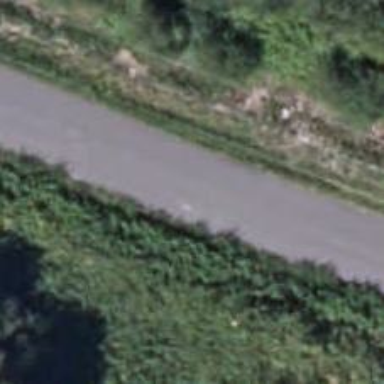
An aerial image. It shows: Unclassified road with asphalt surface.